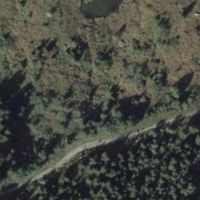
EUNIS habitat code: 32
Species observed at this site:
Arnica montana